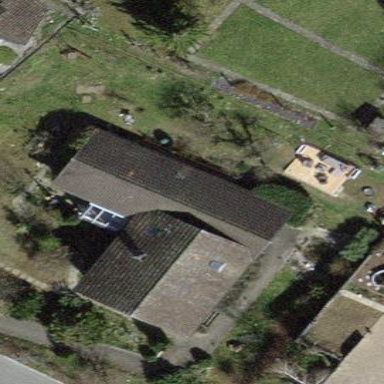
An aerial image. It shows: Building with tiled roof.